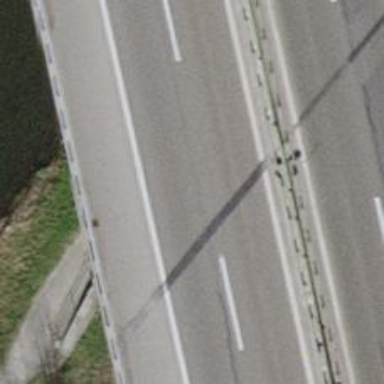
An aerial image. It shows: Asphalt bridge on motorway.